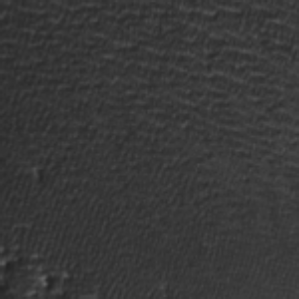
Label: frost